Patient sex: F
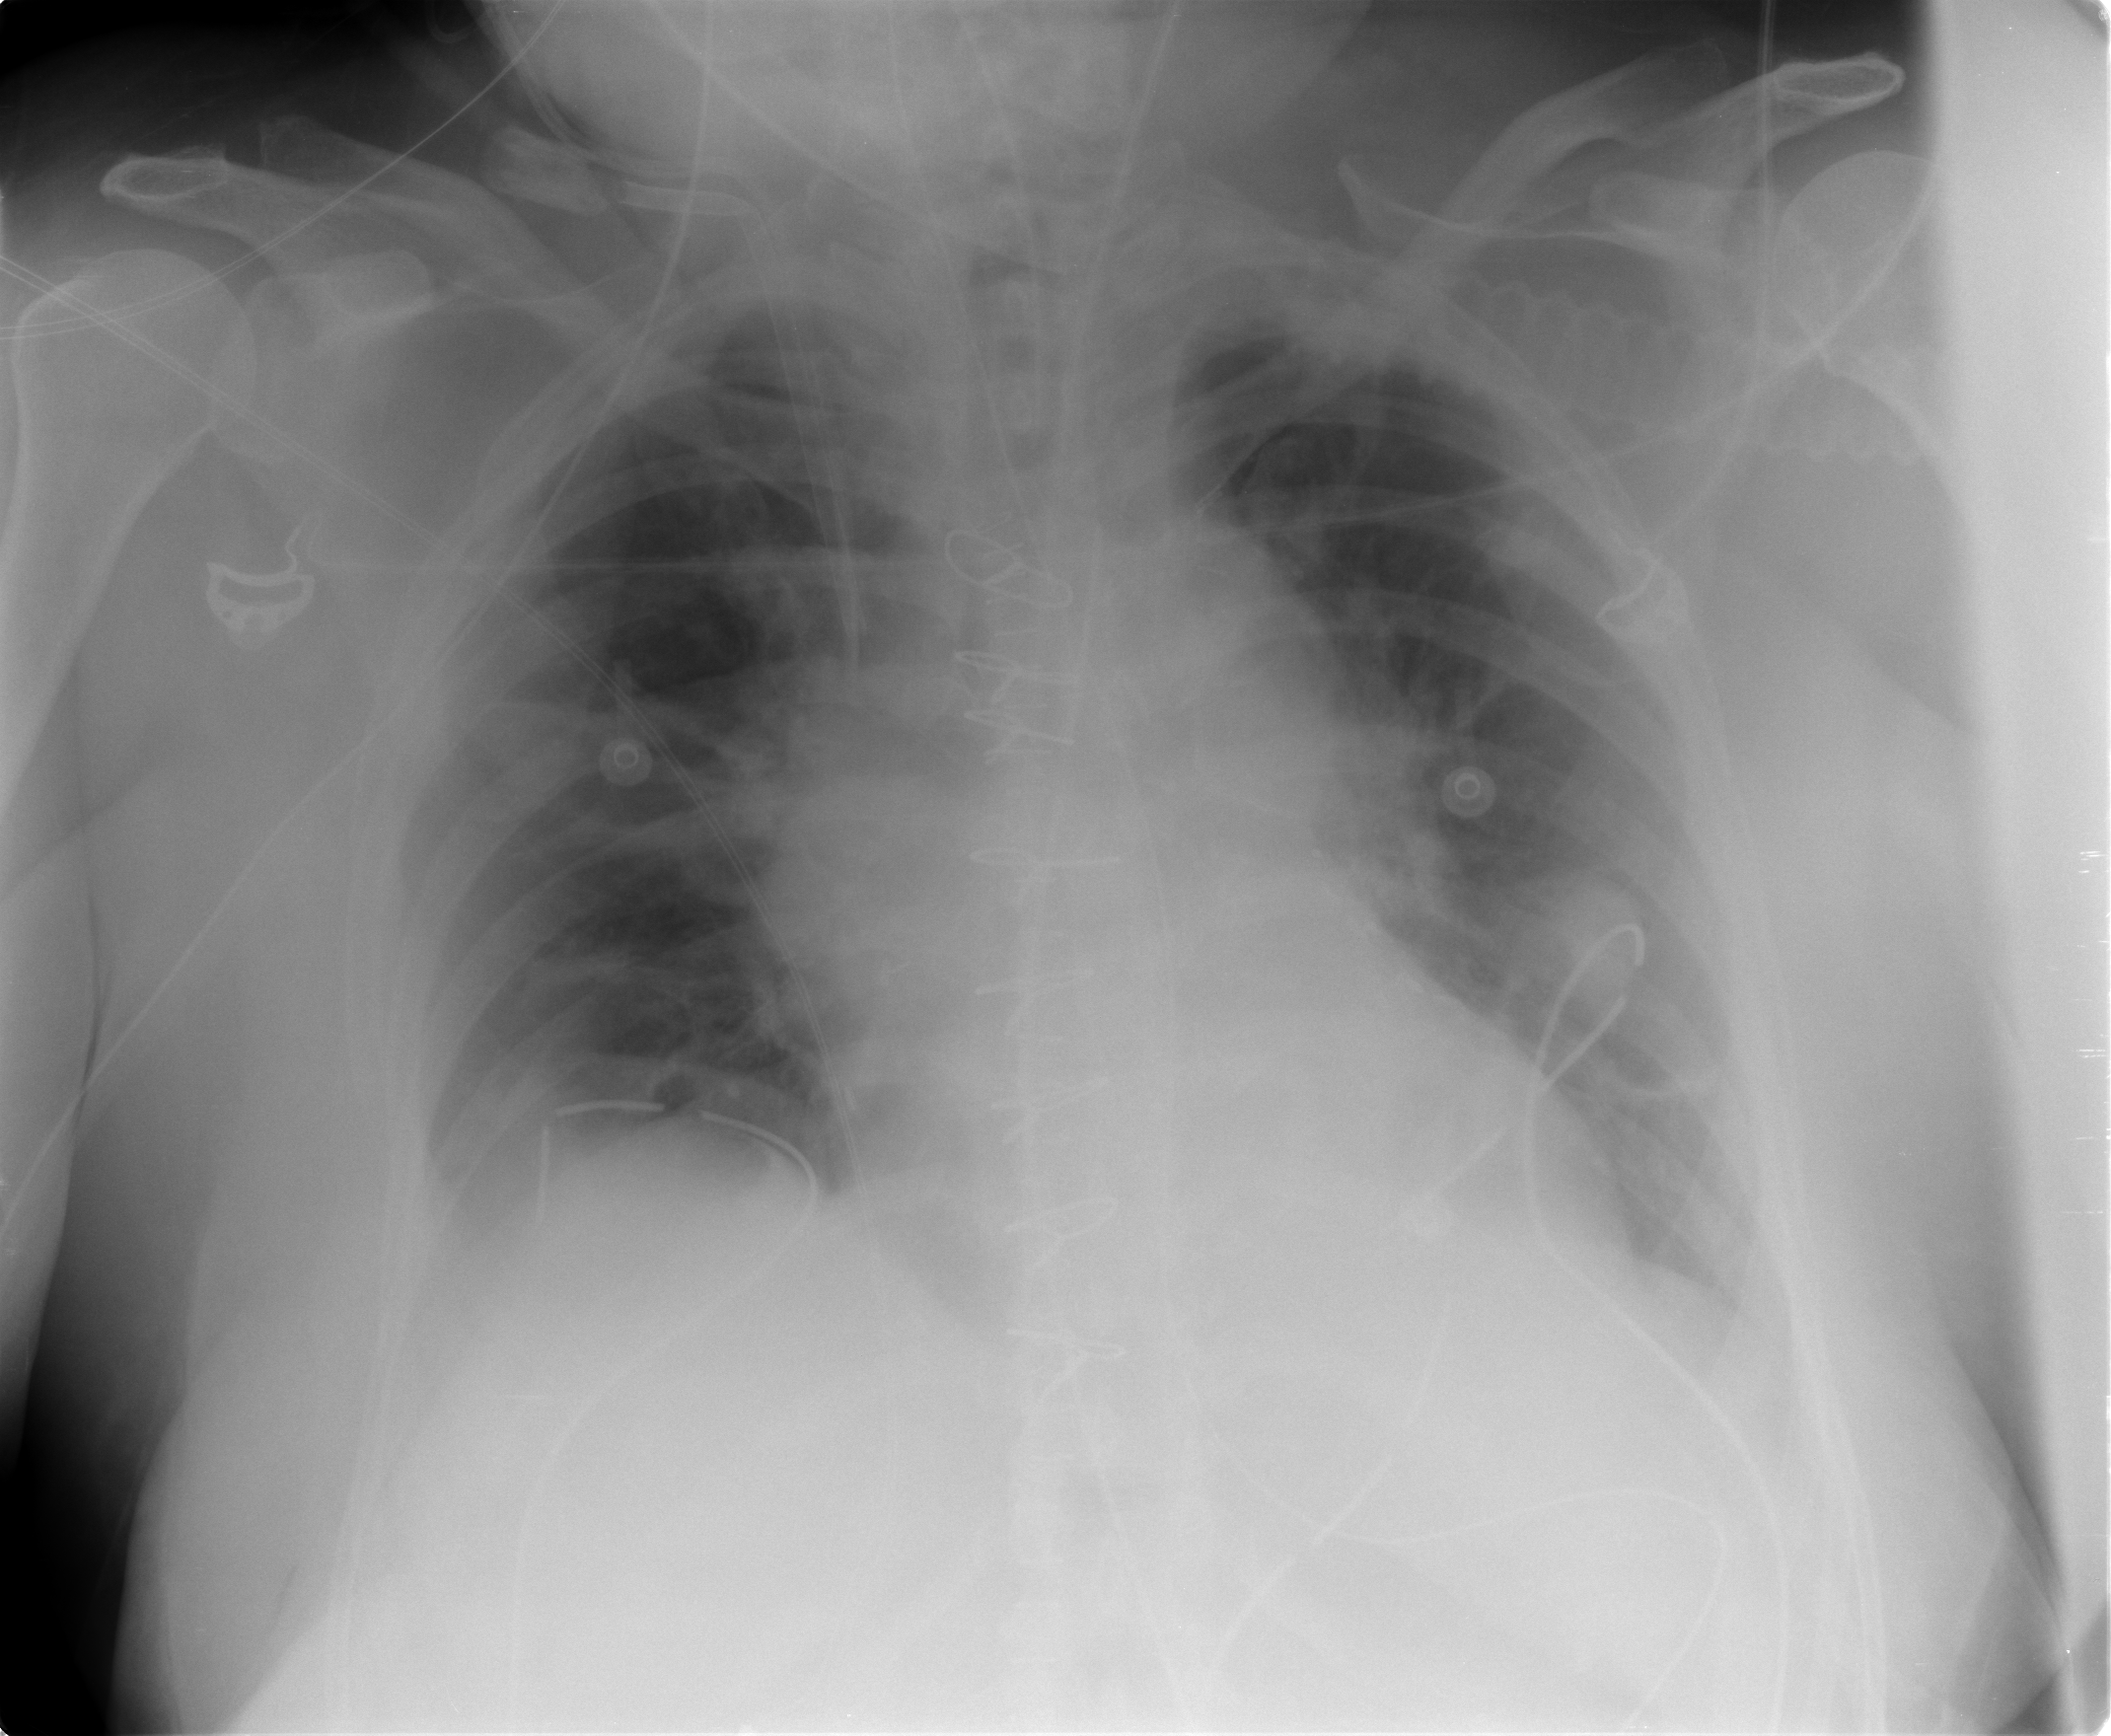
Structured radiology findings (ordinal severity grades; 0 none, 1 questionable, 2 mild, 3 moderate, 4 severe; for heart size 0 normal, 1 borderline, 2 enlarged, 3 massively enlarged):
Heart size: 1
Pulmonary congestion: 1
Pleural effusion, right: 2
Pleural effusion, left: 1
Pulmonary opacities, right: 0
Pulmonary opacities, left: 2
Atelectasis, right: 2
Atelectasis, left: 2